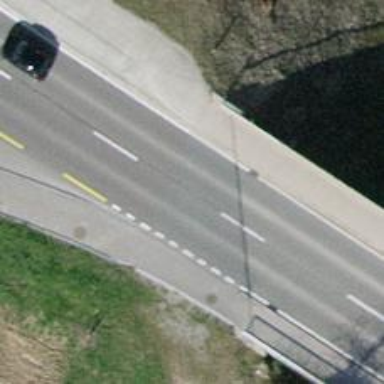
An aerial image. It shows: Primary road with asphalt surface.